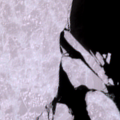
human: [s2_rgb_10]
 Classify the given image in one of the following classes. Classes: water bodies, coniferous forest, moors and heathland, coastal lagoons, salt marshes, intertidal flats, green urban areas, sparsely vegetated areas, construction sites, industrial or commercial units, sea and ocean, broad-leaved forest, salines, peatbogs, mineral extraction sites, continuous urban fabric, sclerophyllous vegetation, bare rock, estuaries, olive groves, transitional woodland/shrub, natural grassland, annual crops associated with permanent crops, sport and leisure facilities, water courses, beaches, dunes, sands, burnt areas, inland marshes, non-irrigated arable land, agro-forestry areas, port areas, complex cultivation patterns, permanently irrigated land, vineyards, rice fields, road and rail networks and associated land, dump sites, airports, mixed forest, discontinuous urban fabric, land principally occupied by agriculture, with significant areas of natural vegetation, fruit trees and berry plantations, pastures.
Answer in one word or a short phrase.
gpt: sea and ocean